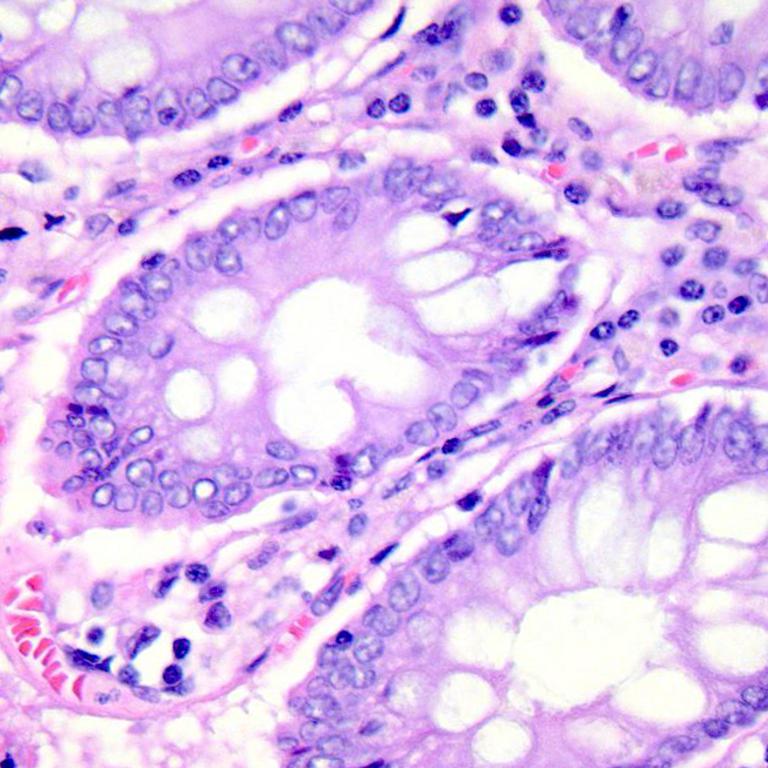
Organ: colon
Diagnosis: benign